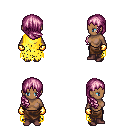
a pixel art fantasy rpg character, female body template, human, dark skin, yellow tattered cape, robe skirt, pink right-swept hairstyle, gold gloves, maroon shoes, four views (front, back, left, right), 2x2 character sprite sheet, small pixel art, hard edges, no anti-aliasing